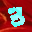
Label: 3